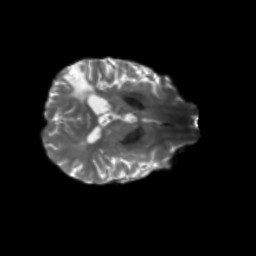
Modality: T2w
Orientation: axial
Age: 50
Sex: female
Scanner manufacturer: siemens
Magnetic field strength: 3 T
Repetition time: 5.25 s
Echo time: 0.08 s